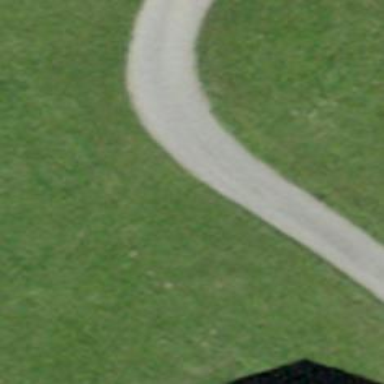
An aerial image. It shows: Unclassified road with grade 1 track type.